Question: I want to tap on table cell and start a timer. Every cell should have its own timer. I have managed to set the timer but not independently, when I set one all cells are set.

'''
func tableView(_ tableView: UITableView, didSelectRowAt indexPath: IndexPath) {
let currentCell = tableView.cellForRow(at: indexPath) as! StaffTableViewCell
if isRunning == false {
currentCell.cellImageView.image = UIImage(data: UIImagePNGRepresentation(#imageLiteral(resourceName: "greendot"))!)
timer = Timer.scheduledTimer(withTimeInterval: 1.0, repeats: true) { _ in
counter += 1
let hourPortion = String(format: "%02d", counter / 3600)
let minutesPortion = String(format: "%02d", counter / 60)
let secondsPortion = String(format: "%02d", counter % 60)
//print("\(hourPortion):\(minutesPortion):\(secondsPortion)")
timeTotal = "\(hourPortion):\(minutesPortion):\(secondsPortion)"
currentCell.timerLabel.text = timeTotal
isRunning = true
}
}
tableView.reloadData()
}
func tableView(_ tableView: UITableView, didDeselectRowAt indexPath: IndexPath) {
timer.invalidate()
isRunning = false
let currentCell = tableView.cellForRow(at: indexPath) as! StaffTableViewCell
if let data = UIImagePNGRepresentation(#imageLiteral(resourceName: "reddot")) {
currentCell.cellImageView.image = UIImage(data: data)
}
tableView.reloadData()
}
'''
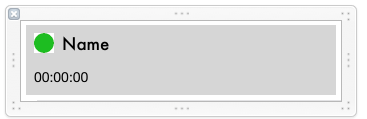
Answer: This is how I would do it:
- - 'Timer'-
'''
import UIKit
struct TimerModel {
private var startTime: Date?
private var offset: TimeInterval = 0
var elapsed : TimeInterval {
get {
return self.elapsed(since:Date())
}
}
var isRunning = false {
didSet {
if isRunning {
self.startTime = Date()
} else {
if self.startTime != nil{
self.offset = self.elapsed
self.startTime = nil
}
}
}
}
func elapsed(since: Date) -> TimeInterval {
var elapsed = offset
if let startTime = self.startTime {
elapsed += -startTime.timeIntervalSince(since)
}
return elapsed
}
}
class ViewController: UIViewController {
@IBOutlet weak var tableview: UITableView!
var timer: Timer?
var timersActive = 0
let formatter: DateComponentsFormatter = {
let formatter = DateComponentsFormatter()
formatter.zeroFormattingBehavior = .pad
formatter.allowedUnits = [.hour, .minute, .second]
return formatter
}()
var timers = <URL>
override func viewDidLoad() {
super.viewDidLoad()
// Do any additional setup after loading the view, typically from a nib.
}
override func didReceiveMemoryWarning() {
super.didReceiveMemoryWarning()
// Dispose of any resources that can be recreated.
}
func elapsedTimeSince(_ startTime: Date) -> String {
let elapsed = -startTime.timeIntervalSinceNow
return self.formatter.string(from: elapsed) ?? "0:00:00"
}
func startTimer() {
self.timersActive += 1
guard self.timer == nil else {
return
}
self.timer = Timer.scheduledTimer(withTimeInterval: 0.5, repeats: true, block: { [weak self] (timer) in
if let me = self {
for indexPath in me.tableview.indexPathsForVisibleRows ?? [] {
let timer = me.timers[indexPath.row]
if timer.isRunning {
if let cell = me.tableview.cellForRow(at: indexPath) {
cell.textLabel?.text = me.formatter.string(from: timer.elapsed) ?? "0:00:00"
}
}
}
}
})
}
func stopTimer() {
self.timersActive -= 1
if self.timersActive == 0 {
self.timer?.invalidate()
self.timer = nil
}
}
}
extension ViewController: UITableViewDataSource {
func numberOfSections(in tableView: UITableView) -> Int {
return 1
}
func tableView(_ tableView: UITableView, numberOfRowsInSection section: Int) -> Int {
return self.timers.count
}
func tableView(_ tableView: UITableView, cellForRowAt indexPath: IndexPath) -> UITableViewCell {
let cell = tableView.dequeueReusableCell(withIdentifier: "Cell", for: indexPath)
let timer = self.timers[indexPath.row]
cell.imageView?.image = timer.isRunning ? #imageLiteral(resourceName: "GreenDot") : #imageLiteral(resourceName: "RedDot")
cell.textLabel?.text = self.formatter.string(from: timer.elapsed) ?? "0:00:00"
return cell
}
}
extension ViewController: UITableViewDelegate {
func tableView(_ tableView: UITableView, didSelectRowAt indexPath: IndexPath) {
self.timers[indexPath.row].isRunning = !self.timers[indexPath.row].isRunning
self.tableview.reloadRows(at: [indexPath], with: .none)
if self.timers[indexPath.row].isRunning {
self.startTimer()
} else {
self.stopTimer()
}
}
}
'''